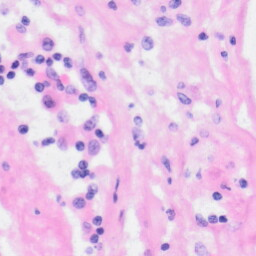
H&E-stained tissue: Kidney